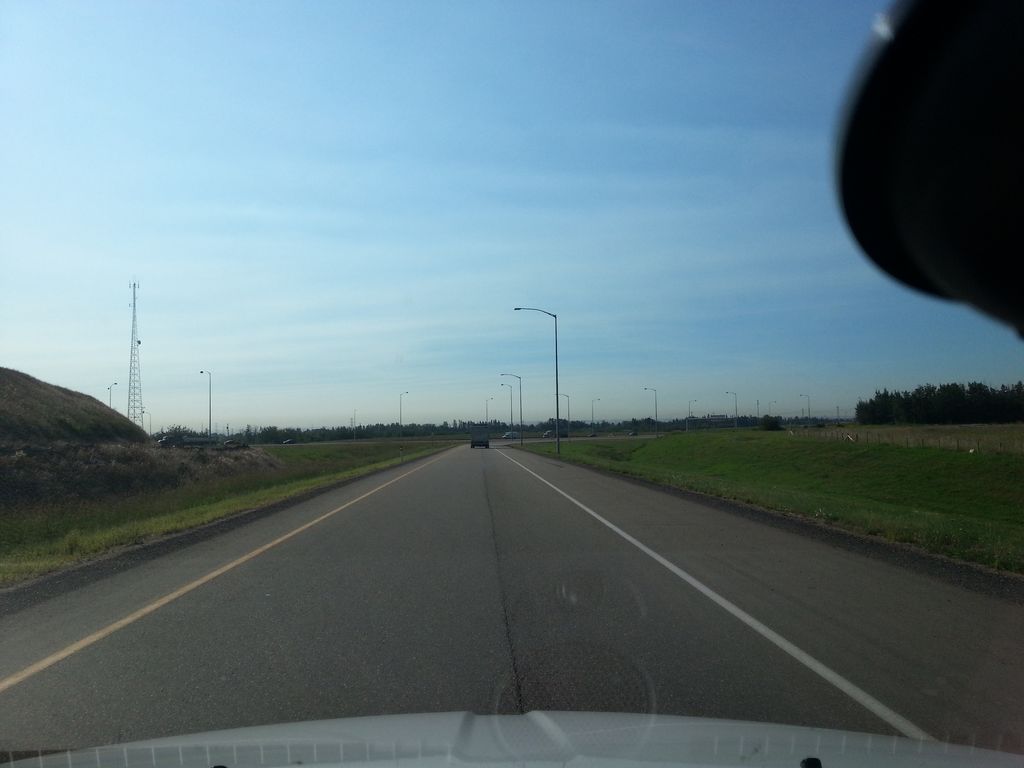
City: edmonton